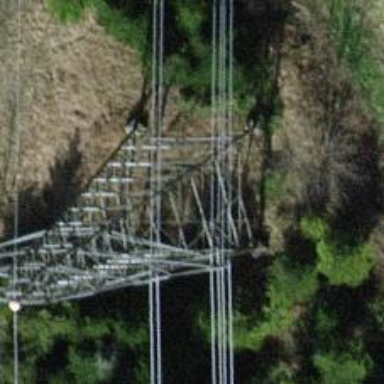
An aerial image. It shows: Power tower.